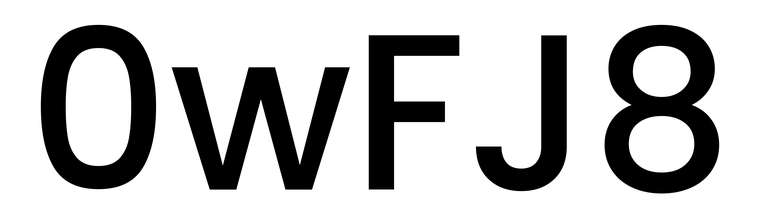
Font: Poppins-Medium